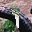
Label: 9